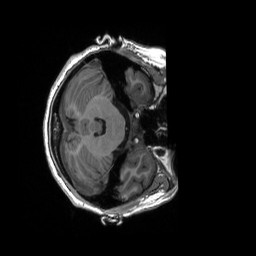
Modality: T1w
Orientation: axial
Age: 30
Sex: female
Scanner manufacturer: siemens
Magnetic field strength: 3 T
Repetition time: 2.53 s
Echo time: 0.0033 s